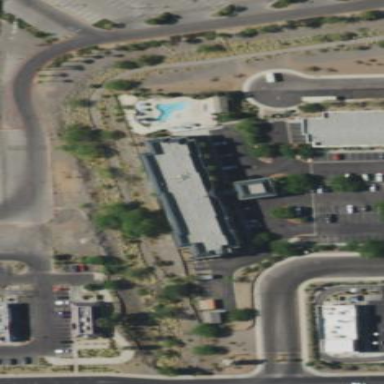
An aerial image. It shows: Hotel building.